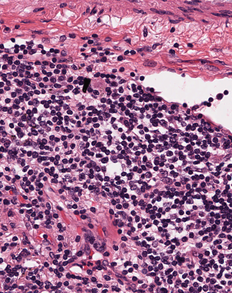
Tumor epithelial tissue: no
Tumor-associated stroma tissue: yes
Normal tissue: no